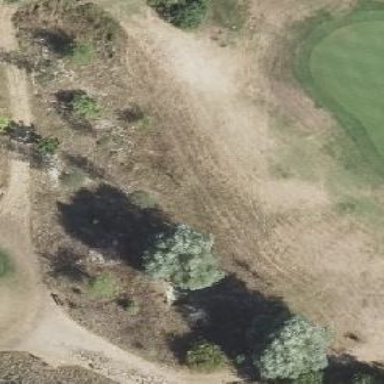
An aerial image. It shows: Rough area in golf course.